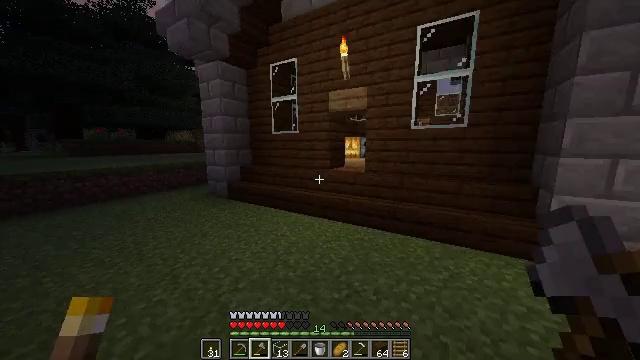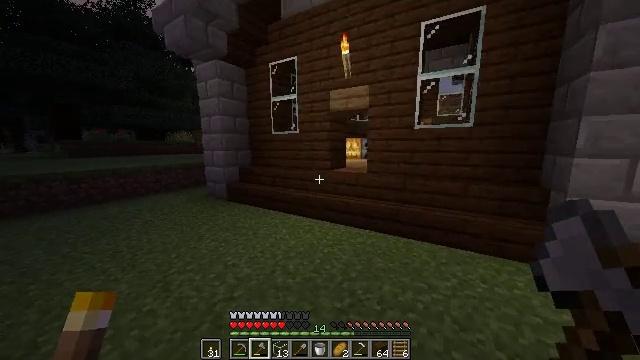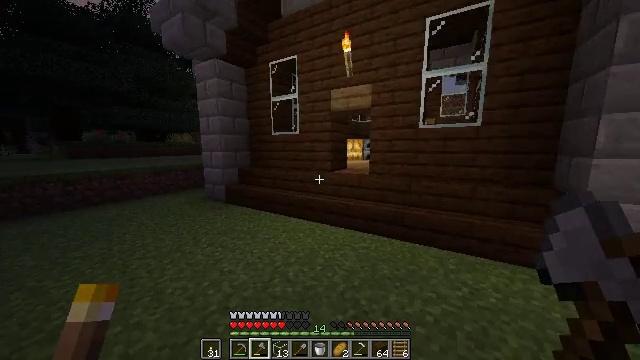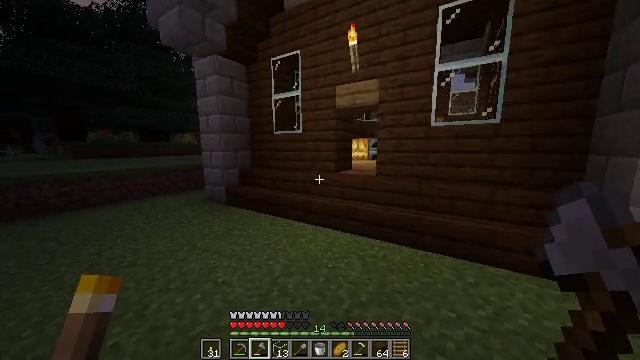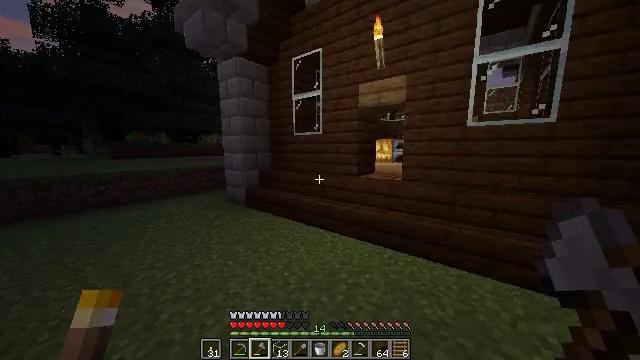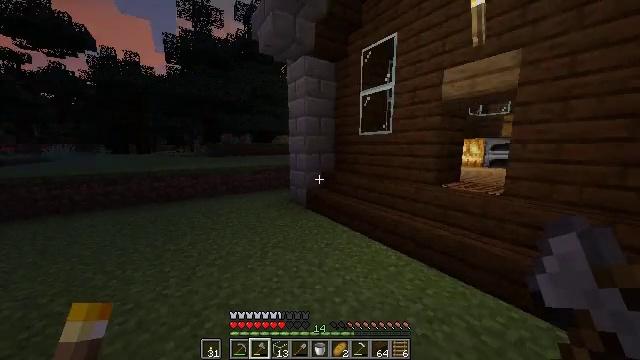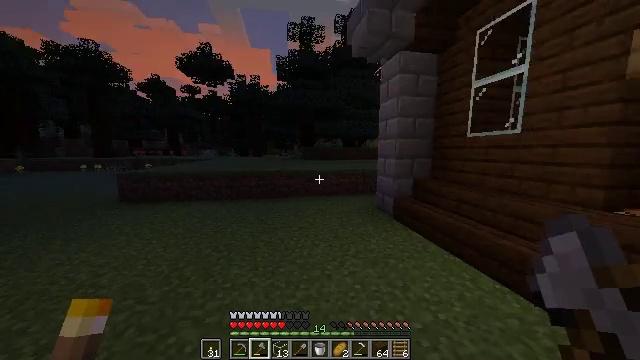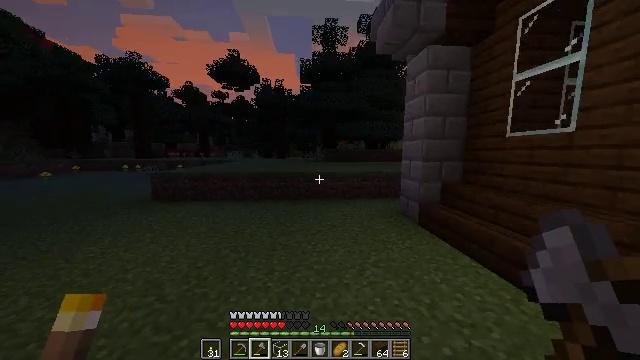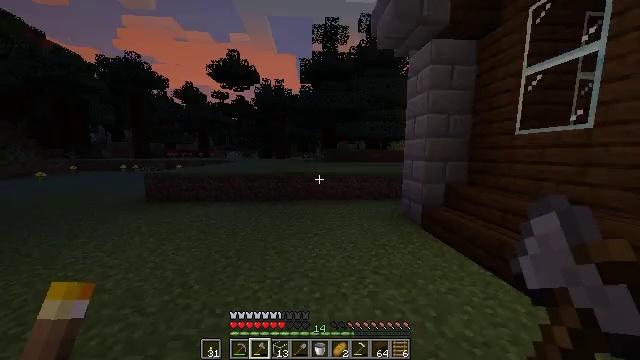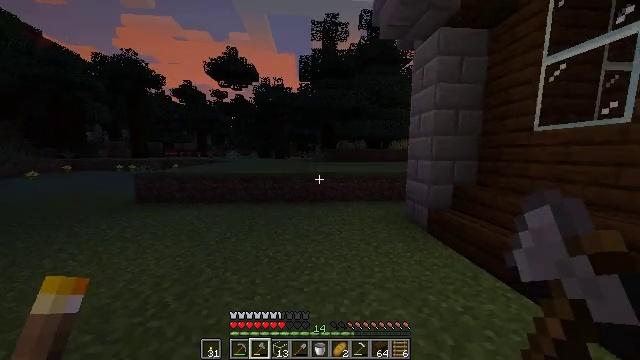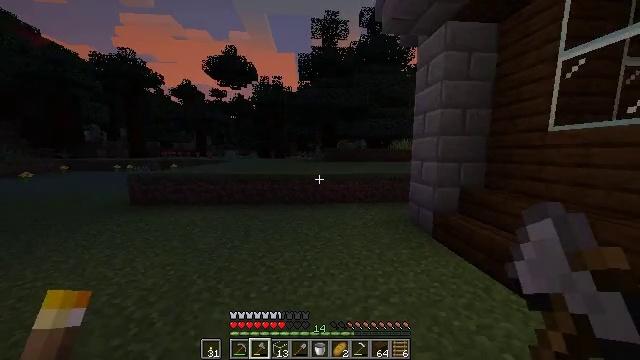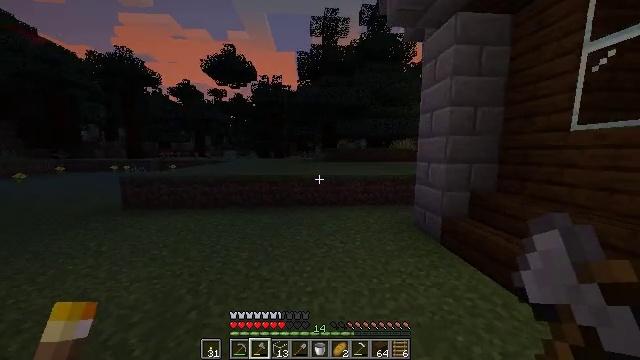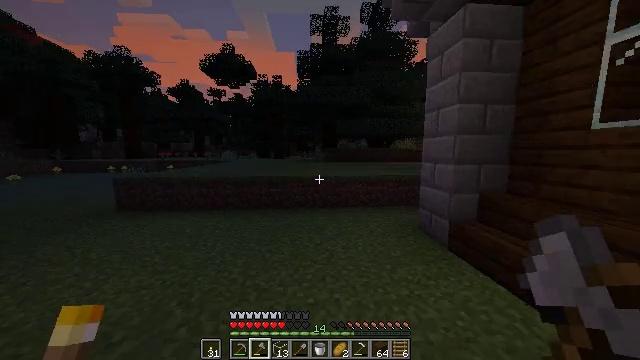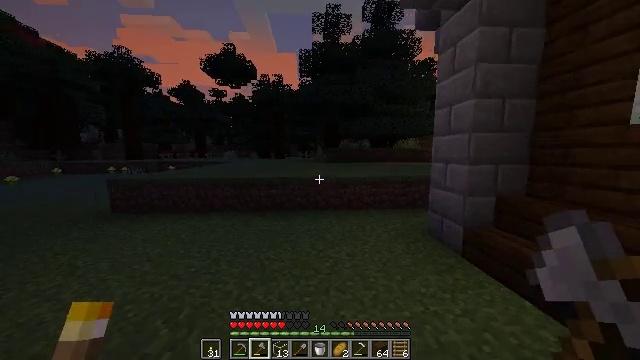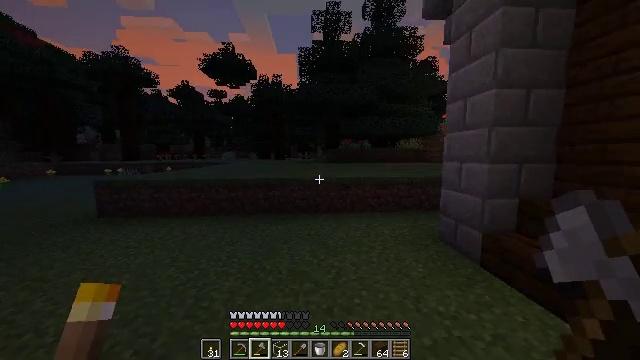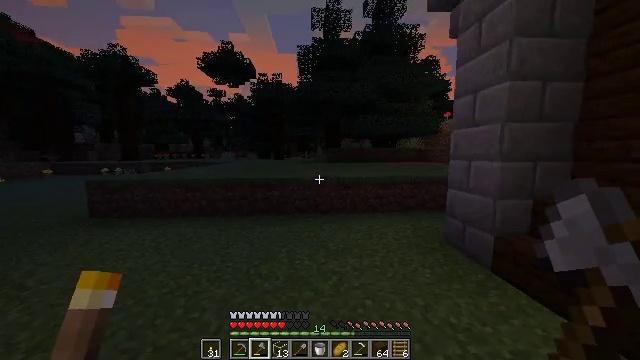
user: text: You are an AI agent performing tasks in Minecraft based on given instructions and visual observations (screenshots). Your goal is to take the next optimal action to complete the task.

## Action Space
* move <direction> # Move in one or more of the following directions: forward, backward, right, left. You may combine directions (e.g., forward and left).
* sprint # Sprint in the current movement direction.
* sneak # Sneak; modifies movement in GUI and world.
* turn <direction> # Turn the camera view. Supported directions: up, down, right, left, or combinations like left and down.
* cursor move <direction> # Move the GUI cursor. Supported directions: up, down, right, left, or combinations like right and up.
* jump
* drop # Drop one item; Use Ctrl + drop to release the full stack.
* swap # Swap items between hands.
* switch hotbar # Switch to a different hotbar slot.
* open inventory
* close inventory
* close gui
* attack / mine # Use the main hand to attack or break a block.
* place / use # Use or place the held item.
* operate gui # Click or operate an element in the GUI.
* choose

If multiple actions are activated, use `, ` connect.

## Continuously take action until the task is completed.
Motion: motion action
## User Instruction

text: Make a cobblestone wall with six cobblestone blocks.
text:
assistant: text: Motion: move forward
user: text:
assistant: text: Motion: move forward
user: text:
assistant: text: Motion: move forward, turn left
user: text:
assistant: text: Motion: move forward, sprint, turn left
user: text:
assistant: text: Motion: move forward, sprint, turn left
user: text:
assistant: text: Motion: move forward, sprint, turn left and up
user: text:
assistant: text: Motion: move forward, turn left
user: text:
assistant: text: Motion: move forward
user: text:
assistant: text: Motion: move forward, sprint
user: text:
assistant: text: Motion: move forward, sprint
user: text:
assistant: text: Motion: move forward, sprint
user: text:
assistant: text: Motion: move forward, sprint
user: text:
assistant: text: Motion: move forward
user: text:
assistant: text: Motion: move forward
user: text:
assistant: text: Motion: move forward, sprint
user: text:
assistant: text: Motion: move forward, sprint
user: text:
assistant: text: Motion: move forward, sprint
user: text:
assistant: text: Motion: move forward, sprint, turn right and up
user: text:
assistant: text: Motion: move forward, turn right and up
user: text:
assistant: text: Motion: move forward
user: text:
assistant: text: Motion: move forward
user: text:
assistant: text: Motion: move forward
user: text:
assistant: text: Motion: move forward, turn right
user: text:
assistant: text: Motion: move forward, turn right
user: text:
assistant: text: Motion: move forward, turn right
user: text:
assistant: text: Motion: move forward, turn right
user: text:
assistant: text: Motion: move forward, turn right
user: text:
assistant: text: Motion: move forward, turn right
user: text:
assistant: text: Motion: move forward, turn right
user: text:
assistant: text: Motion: move forward, turn right, jump